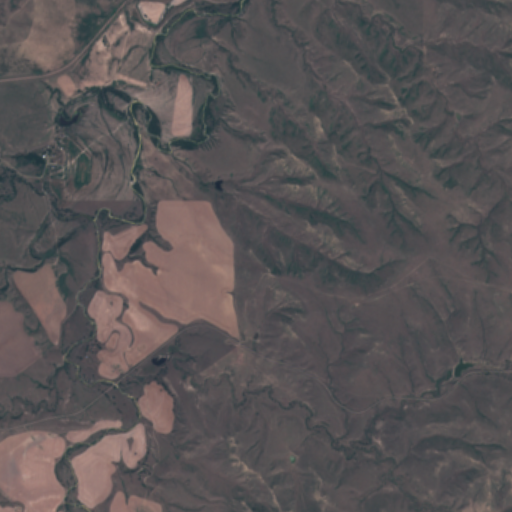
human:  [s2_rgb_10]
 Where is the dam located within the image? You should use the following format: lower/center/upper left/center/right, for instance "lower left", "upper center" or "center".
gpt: The dam is located in the lower right of the image.
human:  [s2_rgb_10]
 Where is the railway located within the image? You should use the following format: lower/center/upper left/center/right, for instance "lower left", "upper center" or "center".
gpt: The railway is located in the upper left of the image.
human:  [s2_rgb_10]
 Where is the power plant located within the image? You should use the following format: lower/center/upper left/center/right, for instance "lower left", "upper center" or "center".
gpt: There is no power plant in the image.